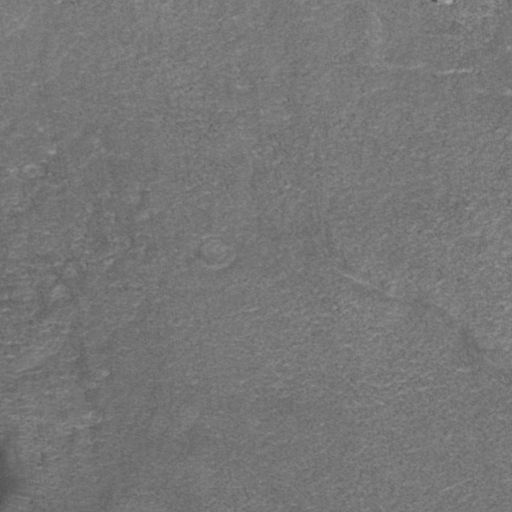
Objects detected: cone